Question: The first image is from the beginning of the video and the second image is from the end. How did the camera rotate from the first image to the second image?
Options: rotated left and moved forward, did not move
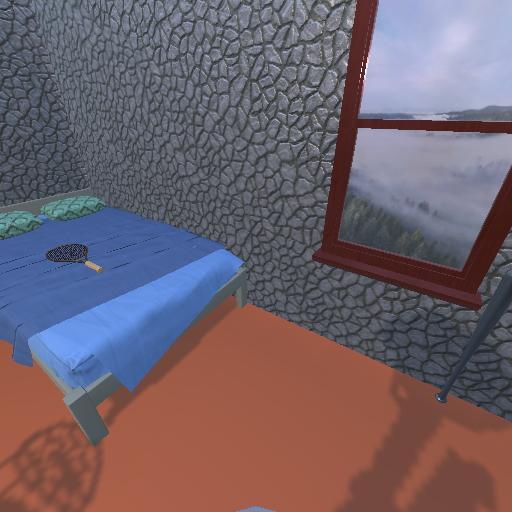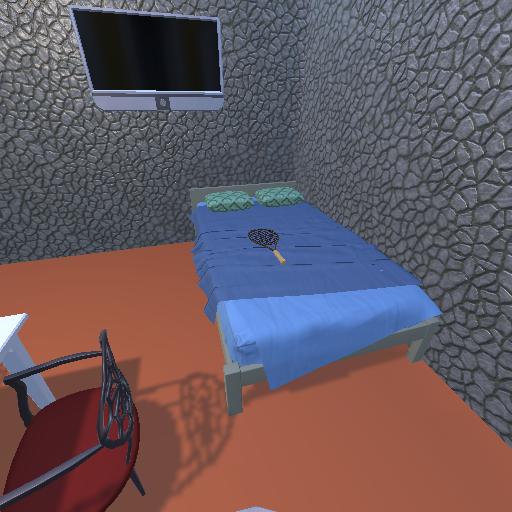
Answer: rotated left and moved forward